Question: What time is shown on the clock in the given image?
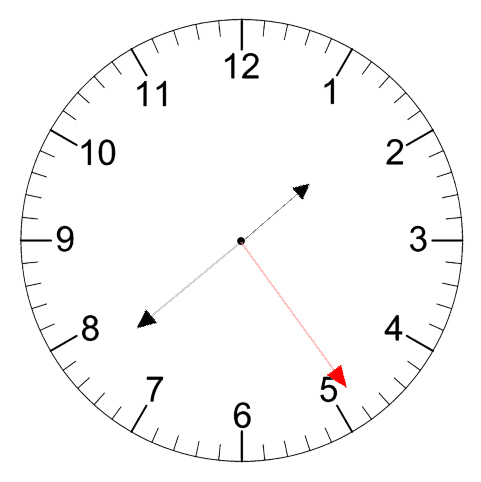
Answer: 01:38:24